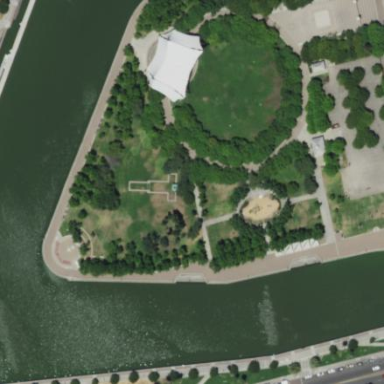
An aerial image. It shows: Lovely park for leisure and relaxation.